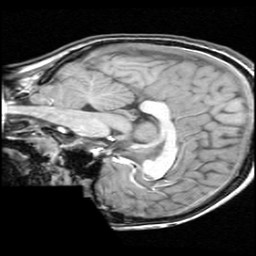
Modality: T1w
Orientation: sagittal
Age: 11
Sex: male
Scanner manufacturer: ge
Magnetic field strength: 1.5 T
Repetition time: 0.03333 s
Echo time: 0.008 s